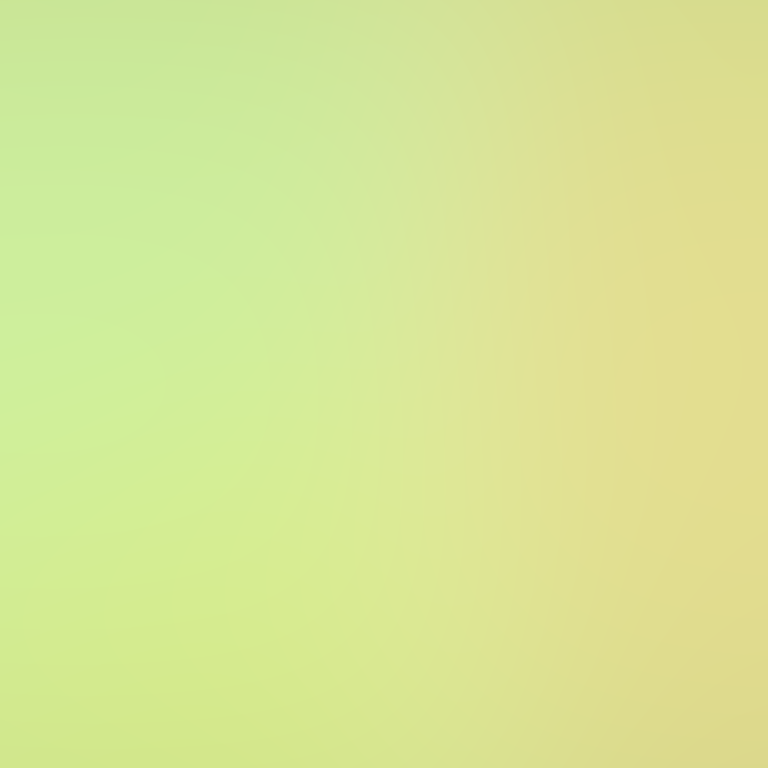
Abstract light effect, smooth gradient from soft green to pale yellow, calm atmosphere, diffuse light, no room, no furniture, no objects.